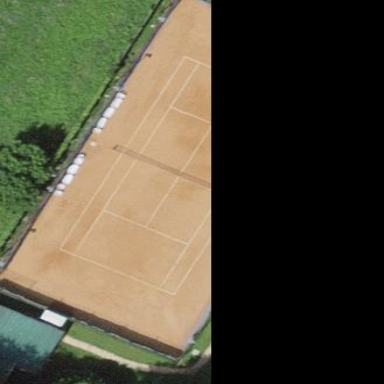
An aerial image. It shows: Tennis court in leisure pitch.